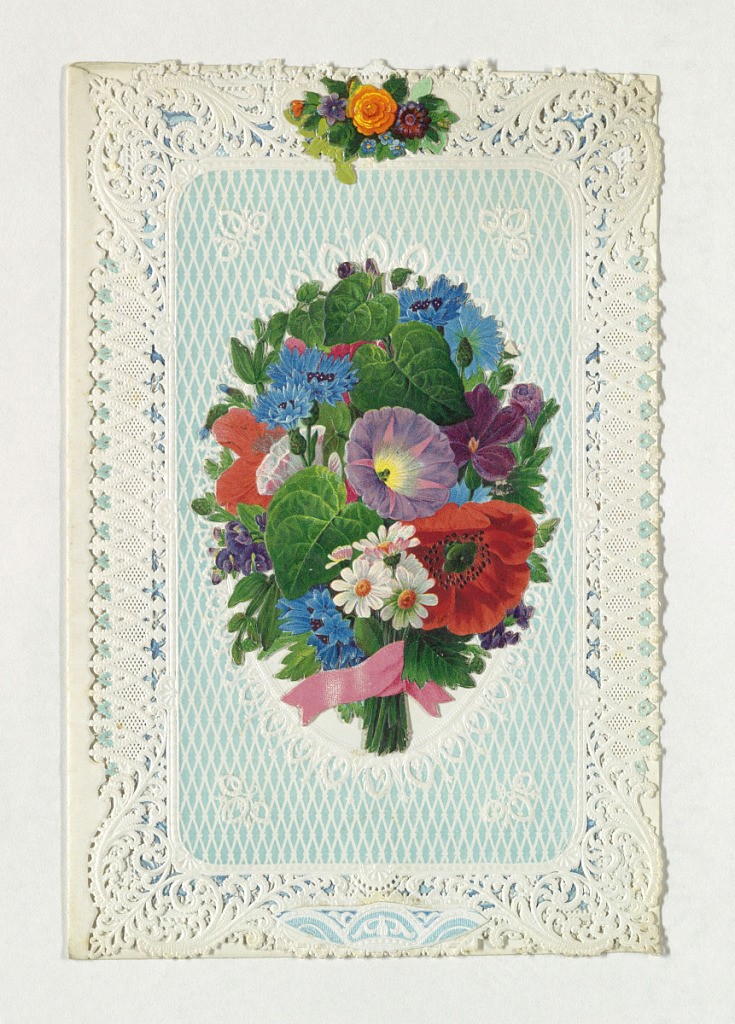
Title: Valentine Greeting
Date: ca. 1850
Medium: Embossed chromolithograph on double-folded embossed cut paper
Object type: Greeting Card
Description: On cover, bunch of flowers in the center. Inside, oval frame, left blank, and sticker inscribed: "I love thee my sweetheart". Enframement of blue and white embossed paper.